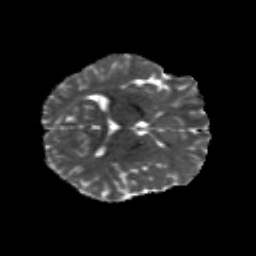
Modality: MD
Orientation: axial
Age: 22
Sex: female
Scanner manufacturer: siemens
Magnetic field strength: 3 T
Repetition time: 8.8 s
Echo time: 0.085 s